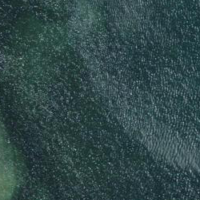
EUNIS habitat code: 14
Species observed at this site:
Campanula barbata
Silene nutans
Campanula scheuchzeri
Daucus carota